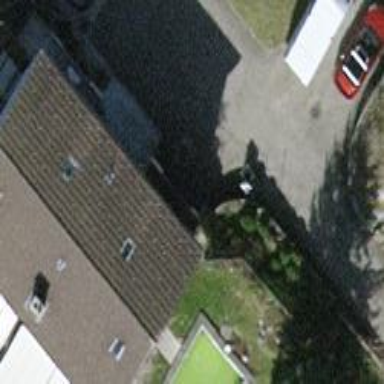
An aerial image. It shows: Semidetached house with tiled roof.